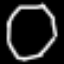
Label: octagon